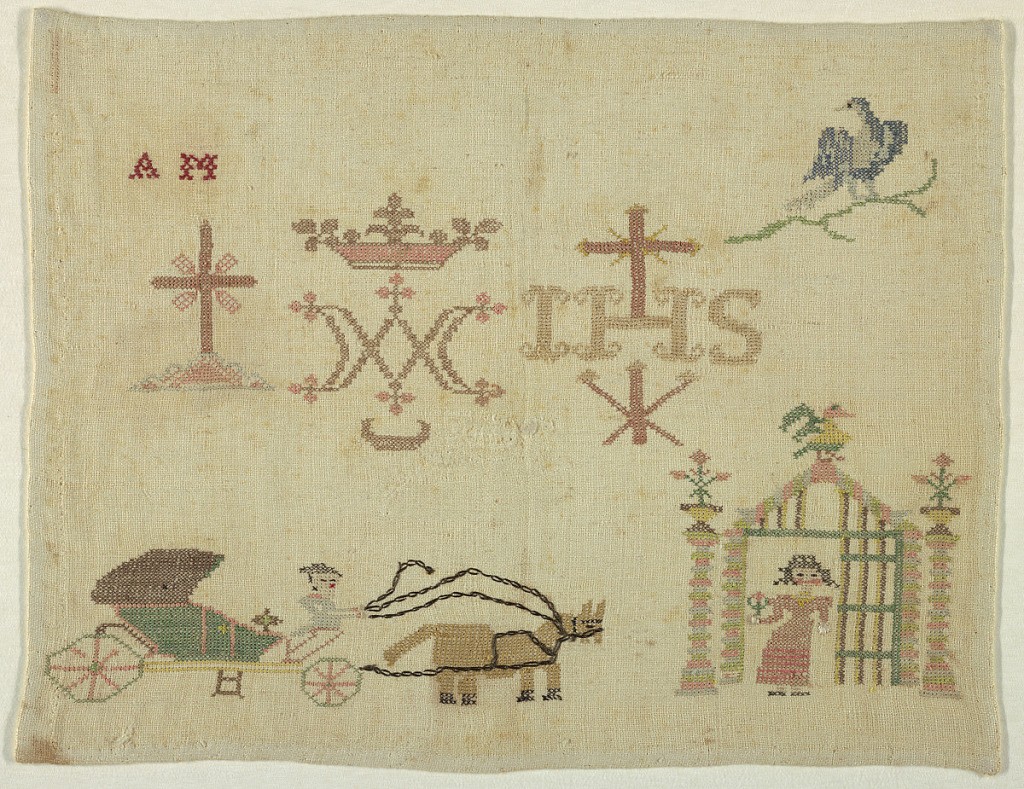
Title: Sampler
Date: early 19th century
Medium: silk embroidery, cotton foundation Technique: cross stitch on plain weave
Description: Detached motifs including the Holy monogram, a bird on a branch, a woman standing at a gate, a carriage with horse and drivers and the initials "A.M."